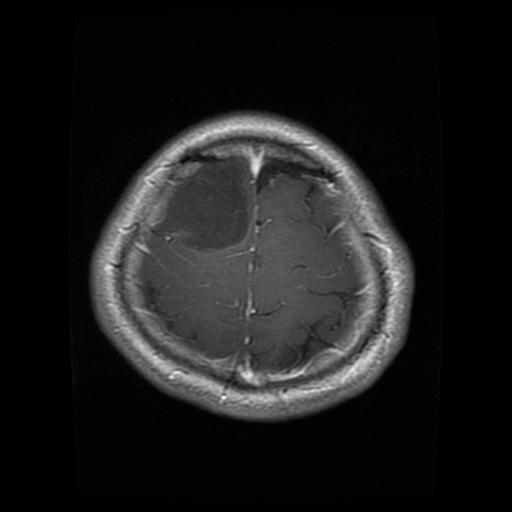
Label: glioma